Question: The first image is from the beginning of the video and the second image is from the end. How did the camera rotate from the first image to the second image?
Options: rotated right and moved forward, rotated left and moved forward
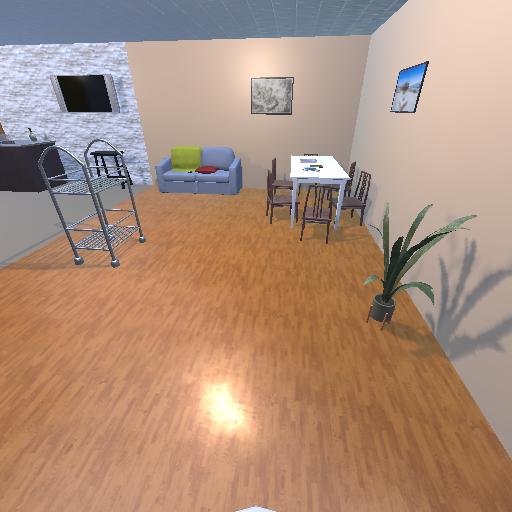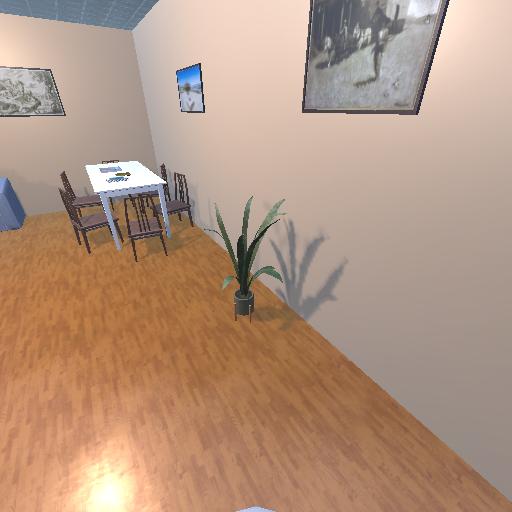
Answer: rotated right and moved forward